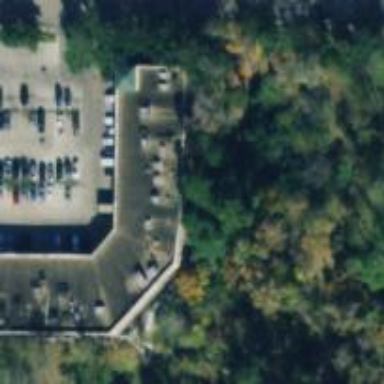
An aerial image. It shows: Clinic.